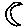
Label: moon